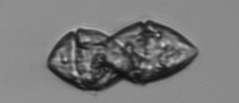
Label: Gyrodinium